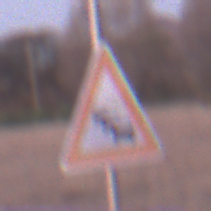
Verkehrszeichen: Stau
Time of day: SunriseSunset
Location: Outdoor (Nature)
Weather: Clear
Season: NotSpecified
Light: Natural